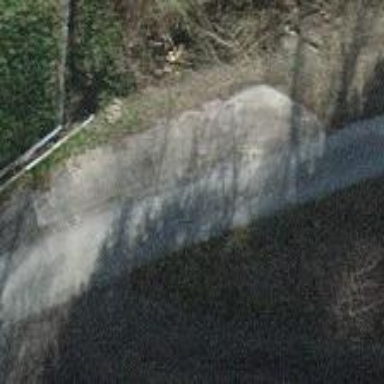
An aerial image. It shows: Paved track with grade 1 tracktype.